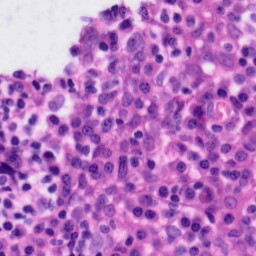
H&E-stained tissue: Tonsil